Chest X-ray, AP view. Patient: 55 years old, sex M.
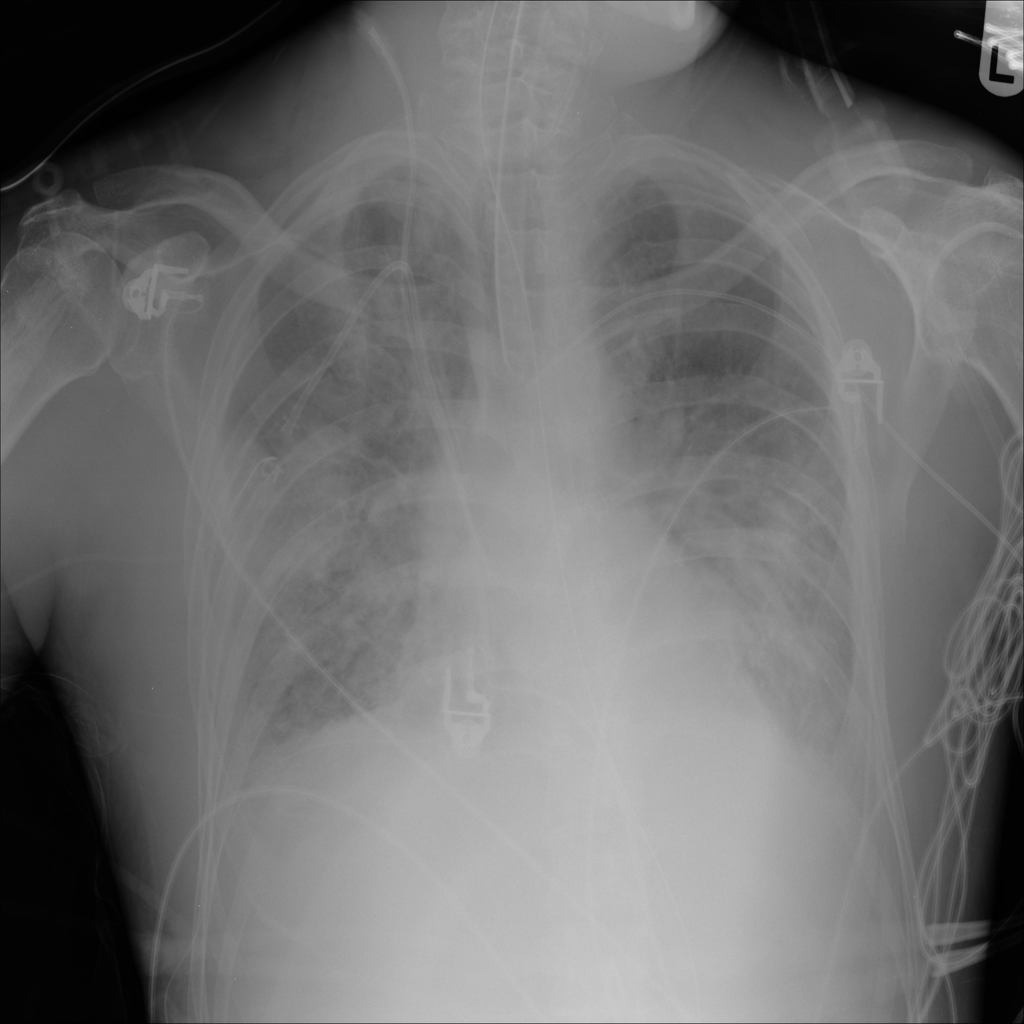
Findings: Edema, Effusion, Infiltration